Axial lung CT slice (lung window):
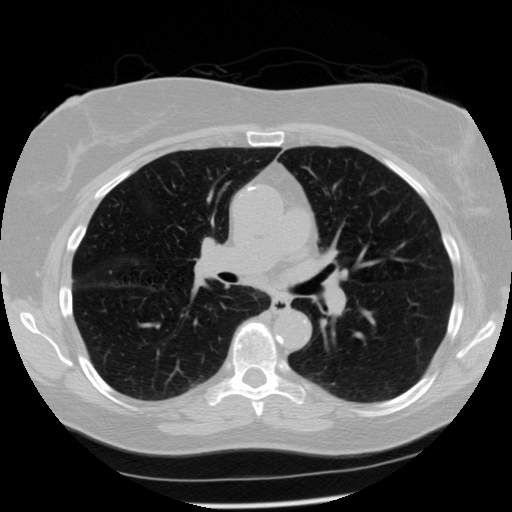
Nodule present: no